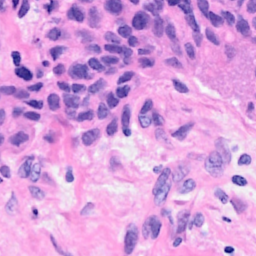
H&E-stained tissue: Breast